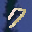
Label: 7